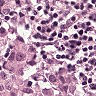
Metastatic tissue present: yes